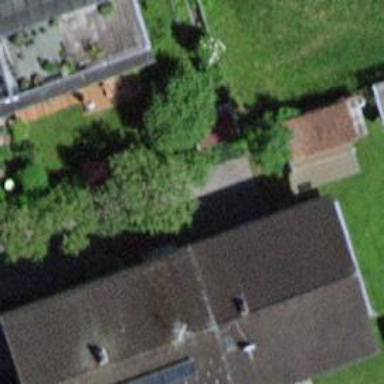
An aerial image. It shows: Driveway.